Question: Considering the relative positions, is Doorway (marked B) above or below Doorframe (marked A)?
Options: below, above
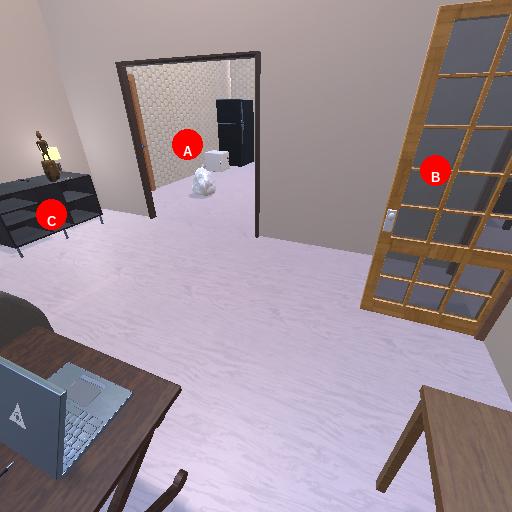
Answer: below